Question: I don't even know how to start my search on this one.
Let me explain what I'm trying to do :
I have a variable - value mapping table.
.
The user is able to delete variables/values.
However, . Otherwise the variables would remain undeleted, but with 0 values assigned, which is wrong.
Now, at the point where the user tries to delete a value from a specific variable, I want to check :
If so, then abort. Otherwise proceed.
Is this possible in any way?
Table Names :
'''
Variable
Value
Variable_Value ( mapping table )
'''
Field Names ( in all tables ) :
'''
Variable_ID
Value_ID
'''
Example below :
'''
For example Variable_ID 5 only has Value_ID 10 assigned to it.
If a user selects a Variable_ID, he sees all assigned Value_IDs
and is able to select one and try to delete it. So, a user could click
on Variable_ID 3 and try to delete Value_ID 10. That shouldn't
be possible if that specific Value_ID is the only assigned
value to any other Variable, because that would leave that
variable with no Value_IDs.
'''

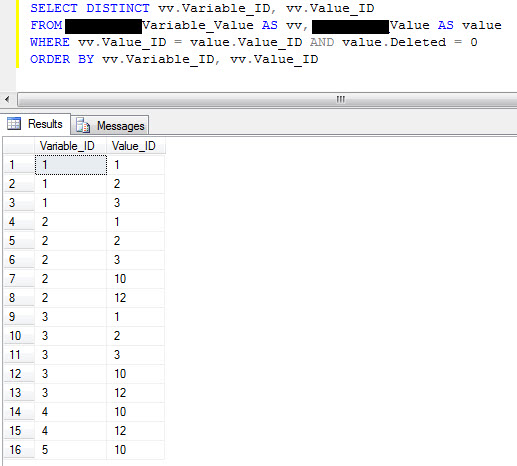
Answer: By breaking down your requirements i think the logic of what you need, is something like this:
1. First get the VariableIds for a specific ValueId : DECLARE @VALUE_ID INT
SET @VALUE_ID = 10;
SELECT DISTINCT VariableId
FROM VARIABLE_VALUE
WHERE ValueId = @VALUE_ID
2. After this query, you will have all the VariableIds that have that specific value. Then, for each of these VariableIds, you need to COUNT the number of values they have. SELECT VariableId, COUNT(ValueId) as Values
FROM VARIABLE_VALUE
WHERE VariableId IN (--- The result of the query in step 1 ---)
GROUP BY VariableId
3. If there is even one VariableId of which the count returned 1, then you cannot proceed with the delete.
Ps. I don't know if the SQL is valid, I just wanted to present the general idea behind my answer.